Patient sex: F
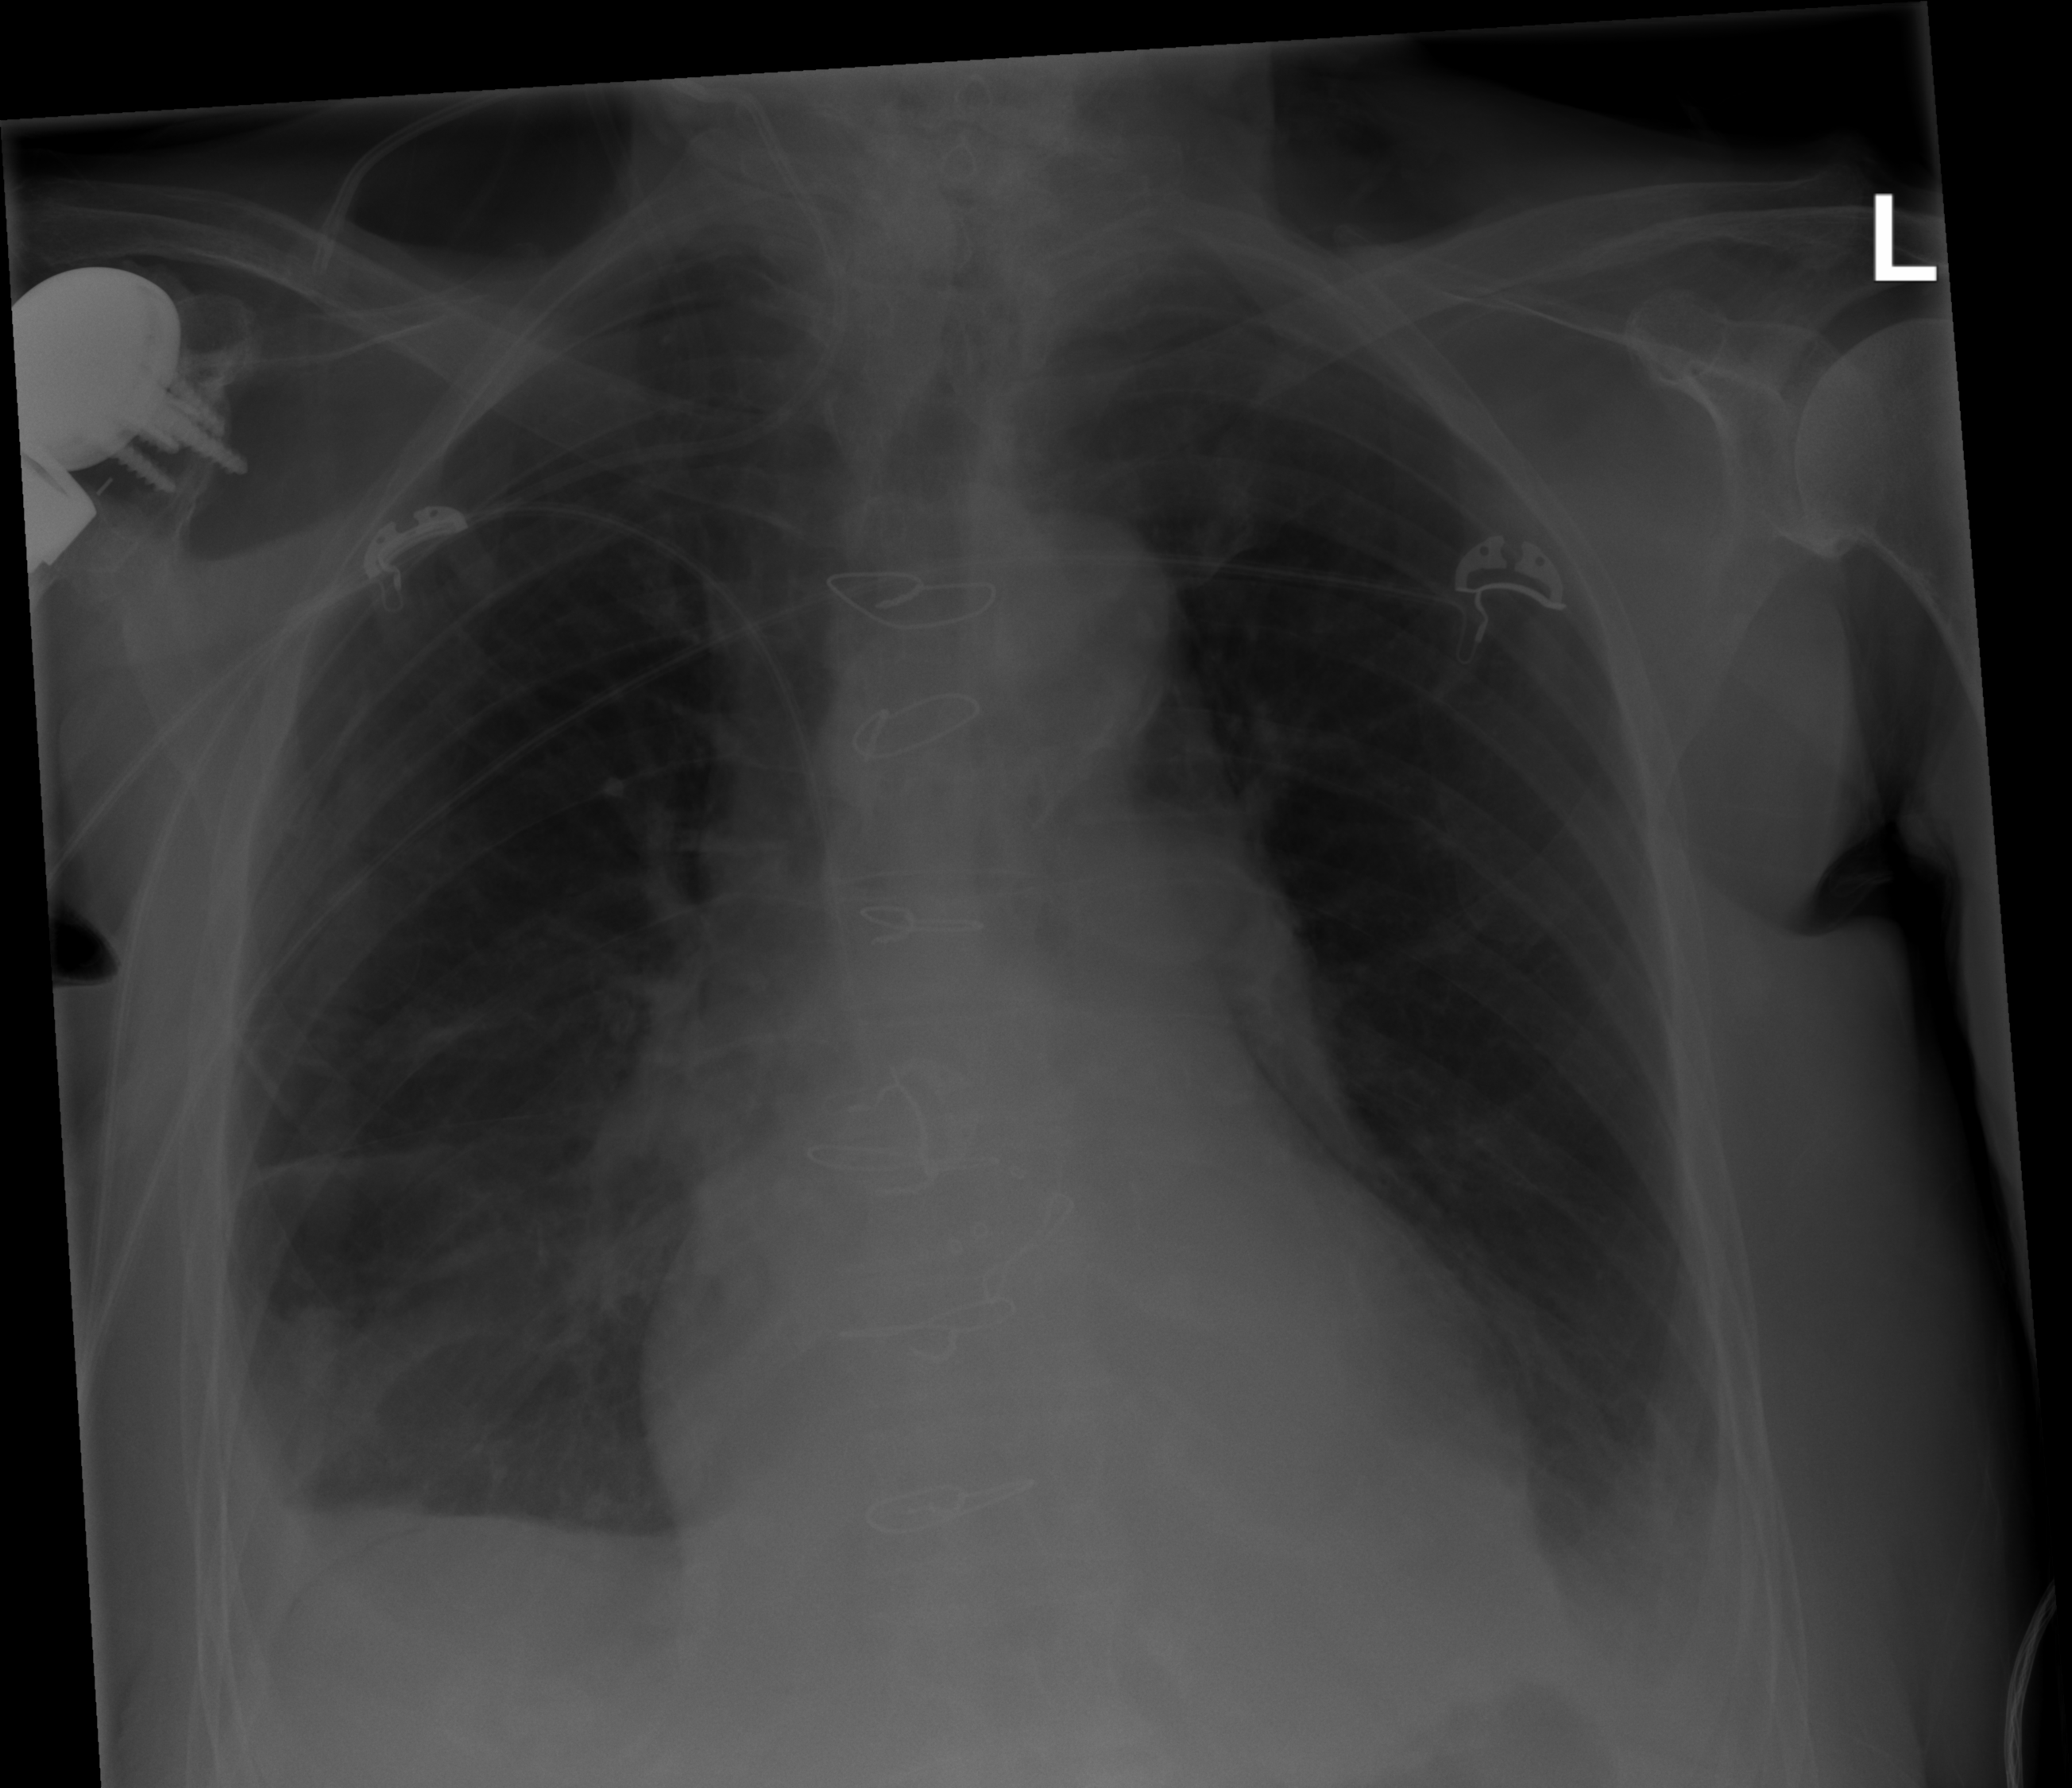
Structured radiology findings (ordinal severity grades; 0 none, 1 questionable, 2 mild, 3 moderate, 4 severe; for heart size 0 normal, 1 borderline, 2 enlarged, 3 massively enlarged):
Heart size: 1
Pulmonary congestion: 0
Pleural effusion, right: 2
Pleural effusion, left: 2
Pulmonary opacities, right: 0
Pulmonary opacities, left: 0
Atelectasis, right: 2
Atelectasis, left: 0